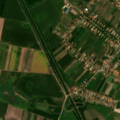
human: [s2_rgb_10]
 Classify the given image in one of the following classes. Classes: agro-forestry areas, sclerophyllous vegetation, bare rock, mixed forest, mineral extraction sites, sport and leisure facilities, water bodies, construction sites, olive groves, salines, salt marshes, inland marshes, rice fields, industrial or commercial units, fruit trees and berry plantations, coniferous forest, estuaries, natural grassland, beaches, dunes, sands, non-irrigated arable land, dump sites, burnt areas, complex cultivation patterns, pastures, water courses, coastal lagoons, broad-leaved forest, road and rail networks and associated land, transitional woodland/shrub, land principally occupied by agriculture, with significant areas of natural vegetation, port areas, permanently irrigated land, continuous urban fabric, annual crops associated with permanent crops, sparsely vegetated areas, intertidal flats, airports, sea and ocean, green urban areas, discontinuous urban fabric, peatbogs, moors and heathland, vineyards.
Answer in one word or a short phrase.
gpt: discontinuous urban fabric, non-irrigated arable land, pastures